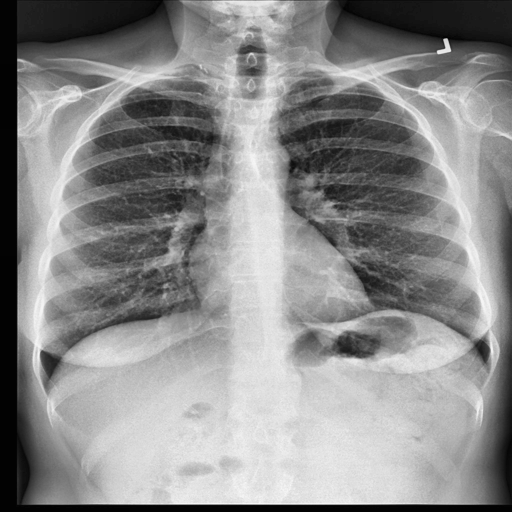
Finding: NORMAL